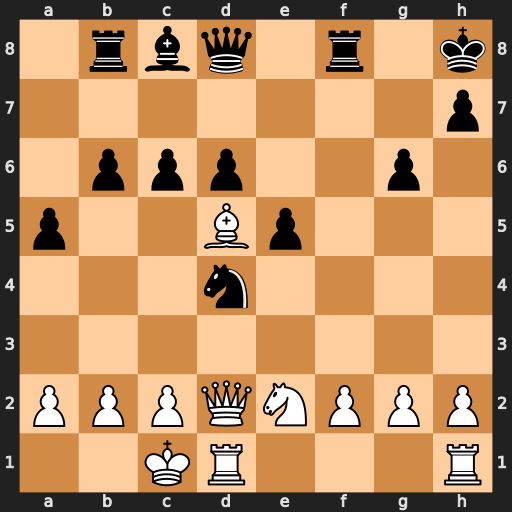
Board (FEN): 1rbq1r1k/7p/1ppp2p1/p2Bp3/3n4/8/PPPQNPPP/2KR3R
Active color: w
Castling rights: -
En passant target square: -
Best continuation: Nxd4 cxd5 Nc6 Qc7 Nxb8